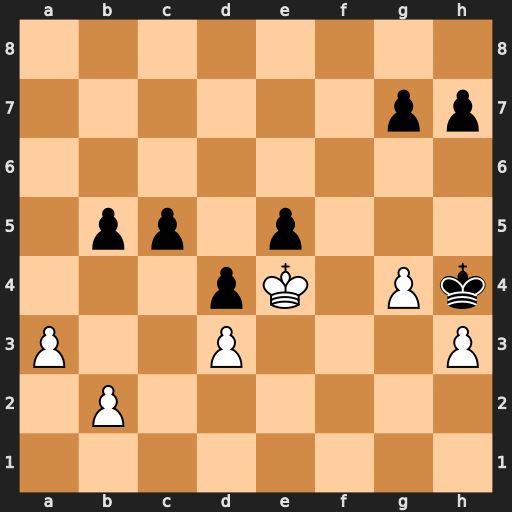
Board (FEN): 8/6pp/8/1pp1p3/3pK1Pk/P2P3P/1P6/8
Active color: w
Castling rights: -
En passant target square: -
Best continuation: b3 Kg3 a4 bxa4 bxa4 c4 dxc4